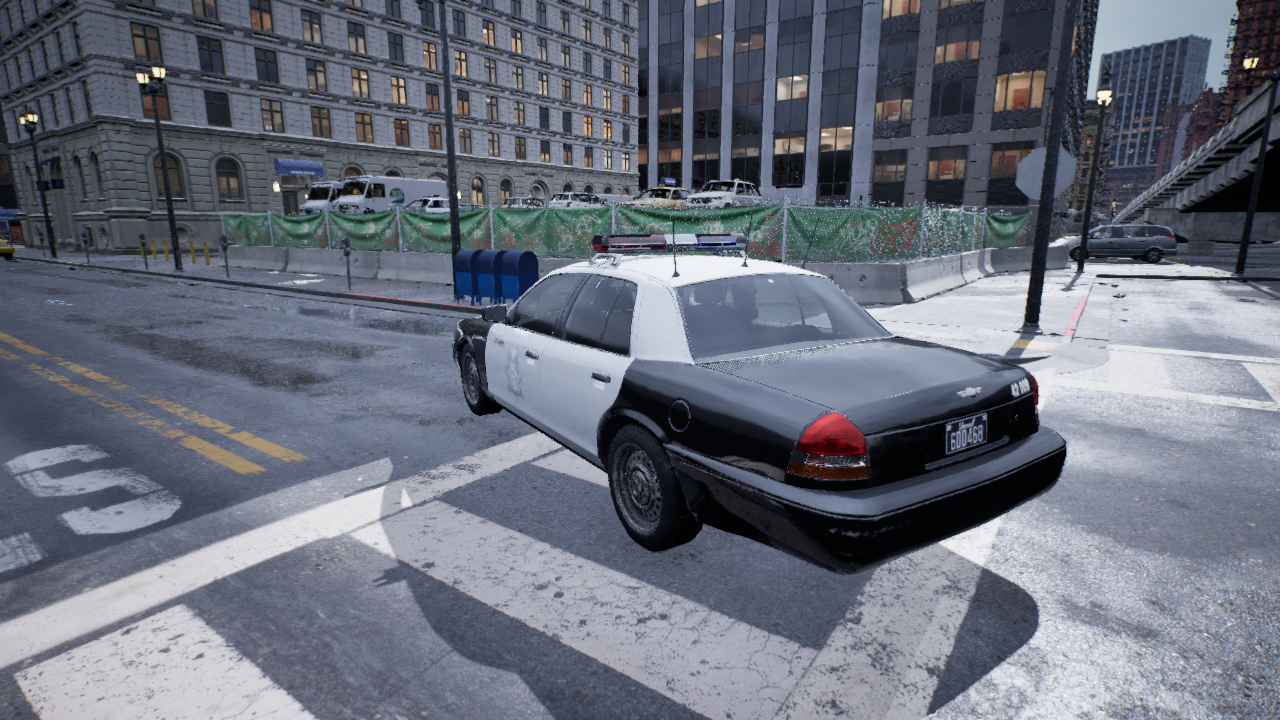
Venue: intersection
Lighting: overcast
Vehicle rig: sedan